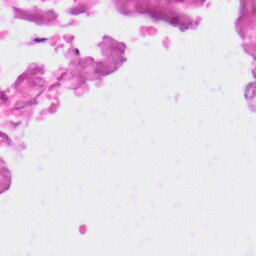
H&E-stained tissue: Skin